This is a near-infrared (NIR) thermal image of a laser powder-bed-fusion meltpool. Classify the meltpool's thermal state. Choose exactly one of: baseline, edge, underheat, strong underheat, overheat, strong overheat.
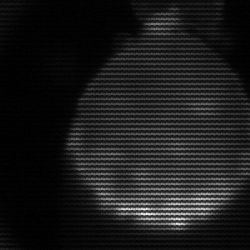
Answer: edge